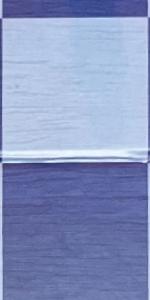
Label: Empty